高二 · 变换几何
15. 使函数 $y=f(x)$ 的图象上的每一点的纵坐标保持不变, 横坐标缩短到原来的 $\frac{1}{2}$ 倍, 然后再将其图象沿 $x$ 轴向左平移 $\frac{\pi}{6}$ 个单位长度得到的曲线与 $y=\sin 2 x$ 的图象相同, 求 $f(x)$ 的表达式.
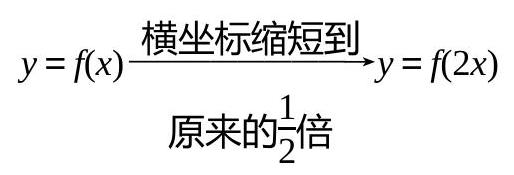
答案: 解析 : (正向变换)

$\xrightarrow{\text { 沿 } x \text { 轴向左 }} y=f\left(2\left(x+\frac{\pi}{6}\right)\right)$ ，

平移 $\frac{\pi}{6}$ 个单位长度

即 $y=f\left(2 x+\frac{\pi}{3}\right)$ ，

$\therefore\left(2 x+\frac{\pi}{3}\right)=\sin 2 x$.

令 $2 x+\frac{\pi}{3}=t$, 则 $2 x=t-\frac{\pi}{3}$,

$\therefore f(t)=\sin \left(t-\frac{\pi}{3}\right)$,

即 $f(x)=\sin \left(x-\frac{\pi}{3}\right)$.